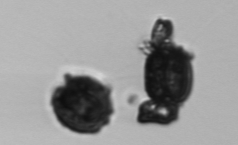
Label: Thalassiosira_TAG_external_detritus